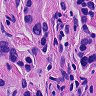
Metastatic tissue present: yes